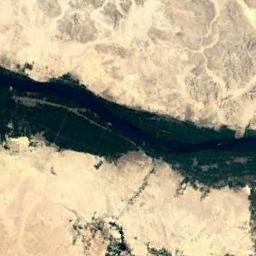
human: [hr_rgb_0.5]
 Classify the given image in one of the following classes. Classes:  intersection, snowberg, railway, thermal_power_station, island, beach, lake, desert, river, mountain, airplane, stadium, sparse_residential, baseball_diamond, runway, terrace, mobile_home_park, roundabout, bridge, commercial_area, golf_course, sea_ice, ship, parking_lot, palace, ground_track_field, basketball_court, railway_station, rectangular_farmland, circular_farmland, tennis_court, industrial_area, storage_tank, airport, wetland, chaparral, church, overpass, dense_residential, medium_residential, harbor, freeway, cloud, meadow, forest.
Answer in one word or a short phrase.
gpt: river